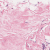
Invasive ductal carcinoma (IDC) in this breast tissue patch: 0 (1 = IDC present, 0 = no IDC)